Field crop: maize
Growth stage: 1
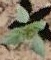
Species: datura